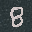
Label: 8